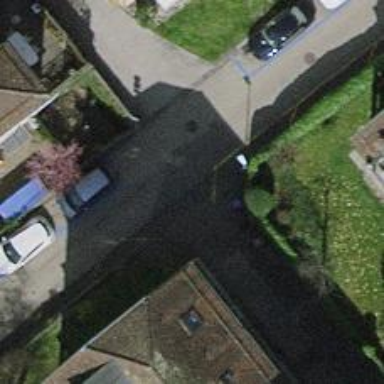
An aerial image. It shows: Residential road with asphalt surface and no sidewalks.